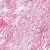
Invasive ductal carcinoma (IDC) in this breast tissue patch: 0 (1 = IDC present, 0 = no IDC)